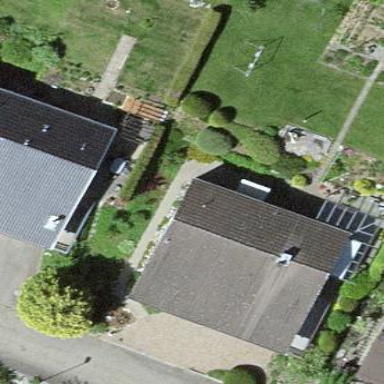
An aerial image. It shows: Simple and straightforward house.